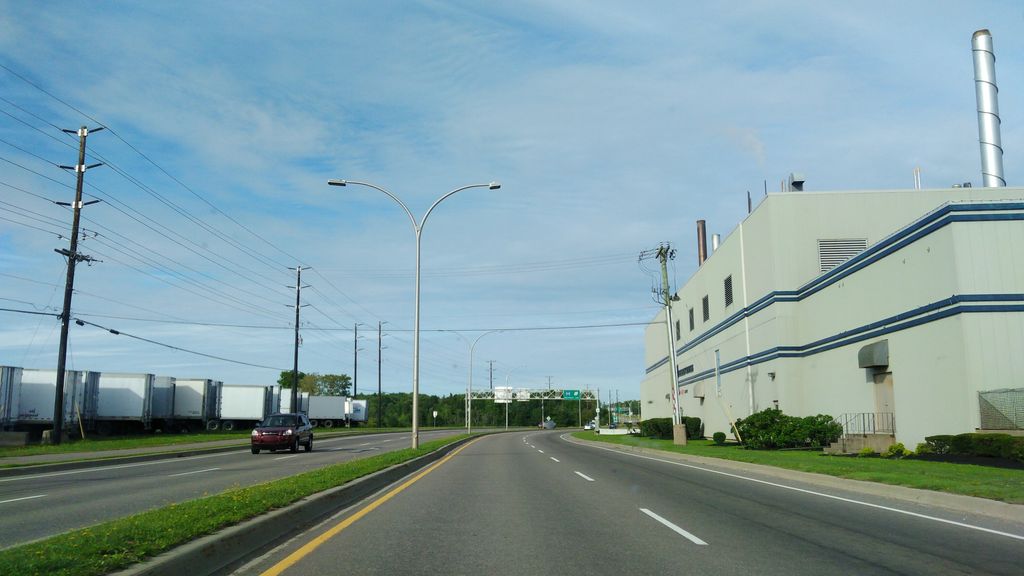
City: charlottetown